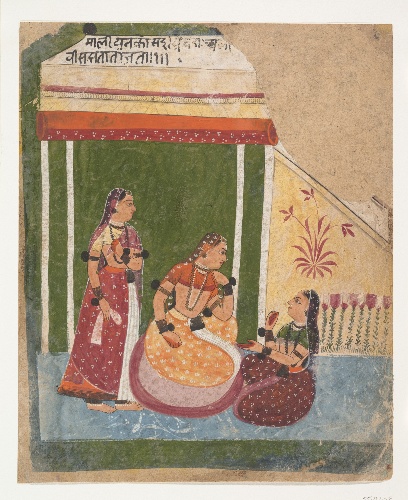
Date: ca. 1640–50
Object type: Folio
Classification: Paintings
Medium: Ink and opaque watercolor on paper
Culture: India (Rajasthan, Marwar)
Dimensions: 9 3/4 x 8 in. (24.8 x 20.3 cm)
Department: Asian Art
Credit line: Rogers Fund, 1955
Accession year: 1955
Repository: Metropolitan Museum of Art, New York, NY
Tags: Women